Question: the function is: when h posedge come, start count clk, if count to 105, r set 0, if count to 517, r set to 1; if count over 600,do nothing;
h is a periodic singal;
'''
module make_counter(h, clk, P);
input wire h;
input wire clk;
output wire P;
reg r=1'b1;
reg[9:0] n=0;
always @(negedge clk)
always @(posedge h)
begin
n=0;
end
begin
if(n<600)
n=n+1'b1;
if(n==106)
r<=1'b0;
else if(n==517)
r<=1'b1;
else
;
end
assign P=r;
endmodule
'''
Error (10170): Verilog HDL syntax error at main.v(115) near text "always"; expecting ";"
Error (10170): Verilog HDL syntax error at main.v(119) near text "begin"; expecting "endmodule"
---

---
zhe image is what i want. when flag1 start set n=0, and count clk;
when count to flag2, set P=0; when count to red arrow, set P=1;
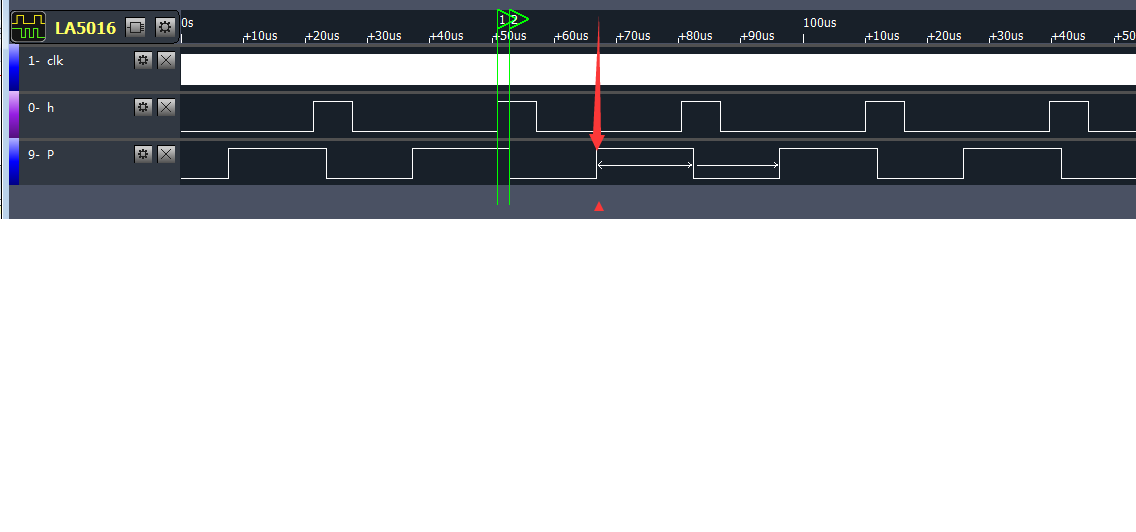
Answer: Buddy you have some sort of bad code,
- - 'cnt''n'- Use reset, and avoid value assignment at declaration '''
module make_counter(h, clk, P);
input wire h;
input wire clk;
output wire P;
wire r;
reg[9:0] n=0;
always @ (posedge clk or posedge h)
begin
if(h & (n < 10'd600)) begin
n <= n + 1'd1;
end else begin
n <= n;
end
end
assign r = (n == 10'd105) ? 1'b0 : ( (n == 10'd517) ? 1'b1 : 1'bx );
assign P = r;
endmodule
'''
You have not mentioned that, what should be the value of 'r' if 'n' is in between 0 to 104 and 106 to 516 and > 517?
I assumed it ll be anything.
Check it and say it works for you